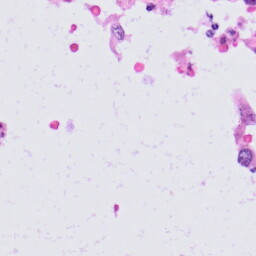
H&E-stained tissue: Skin